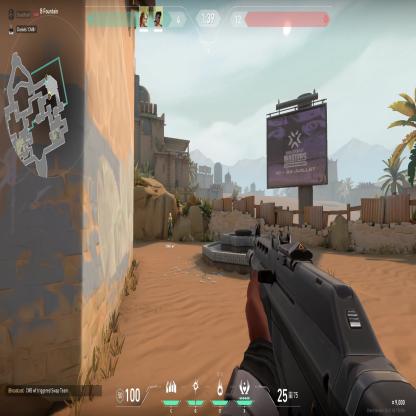
Label: teammate